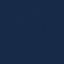
Label: SeaLake